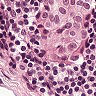
Metastatic tissue present: yes